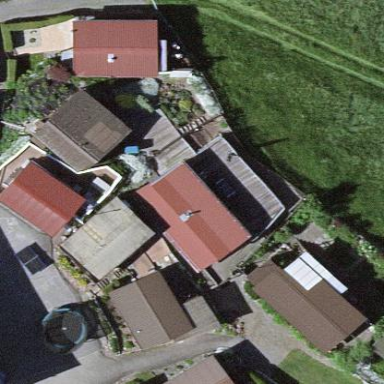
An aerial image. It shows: Static caravan building.